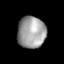
Tissue: prostate
Cell type: Epithelial cells
Senescence score: 0.3076
Nuclear area (px): 876
Mean DAPI intensity: 157.688